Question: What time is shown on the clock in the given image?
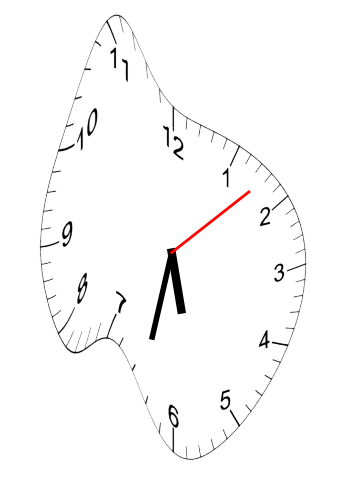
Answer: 05:32:08